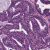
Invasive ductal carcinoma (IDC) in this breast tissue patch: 0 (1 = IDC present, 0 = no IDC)